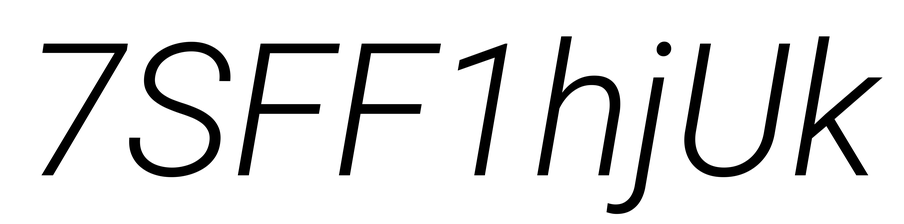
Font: Roboto-Italic_Light_Italic